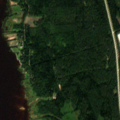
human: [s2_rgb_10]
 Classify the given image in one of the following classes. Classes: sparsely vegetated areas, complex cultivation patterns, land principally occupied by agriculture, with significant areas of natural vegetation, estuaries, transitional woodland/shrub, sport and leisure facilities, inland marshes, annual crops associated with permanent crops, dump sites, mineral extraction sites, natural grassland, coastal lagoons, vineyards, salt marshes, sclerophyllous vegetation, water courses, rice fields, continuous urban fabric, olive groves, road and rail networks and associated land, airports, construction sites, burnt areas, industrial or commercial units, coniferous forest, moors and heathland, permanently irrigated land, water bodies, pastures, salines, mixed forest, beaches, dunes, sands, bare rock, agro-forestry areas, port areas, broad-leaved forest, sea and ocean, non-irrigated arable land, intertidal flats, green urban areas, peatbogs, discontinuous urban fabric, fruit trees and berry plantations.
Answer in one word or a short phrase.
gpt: broad-leaved forest, coniferous forest, mixed forest, transitional woodland/shrub, sea and ocean